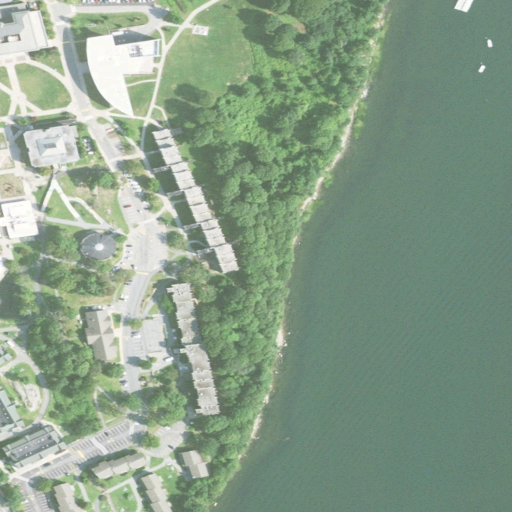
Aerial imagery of cliff(s) in Rhode Island named Ferry Cliff containing open water, medium intensity development, high intensity development, herbaceous wetlands, low intensity development, mixed forest, open development, deciduous forest, and pasture